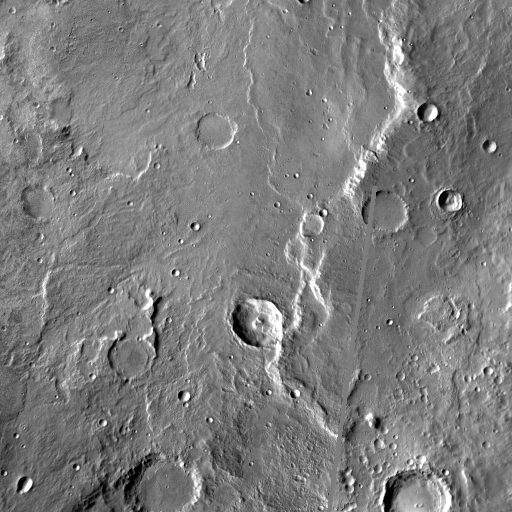
Crater classes present: Background, Other, Layered, Buried, Secondary